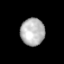
Tissue: lung
Cell type: Epithelial cells
Senescence score: 0.5436
Nuclear area (px): 644
Mean DAPI intensity: 181.797